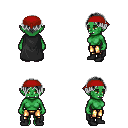
a pixel art fantasy rpg character, female body template, orc, green skin, black cape, gold greaves, gray parted hairstyle, red bandana, black shoes, four views (front, back, left, right), 2x2 character sprite sheet, small pixel art, hard edges, no anti-aliasing